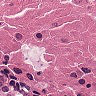
Metastatic tissue present: yes